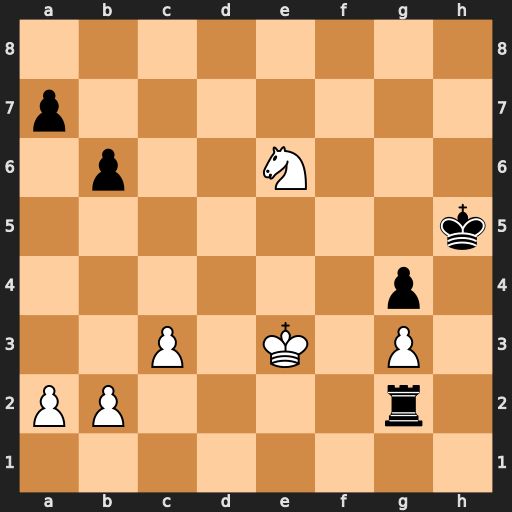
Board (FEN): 8/p7/1p2N3/7k/6p1/2P1K1P1/PP4r1/8
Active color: w
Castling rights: -
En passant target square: -
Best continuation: Nf4+ Kg5 Nxg2